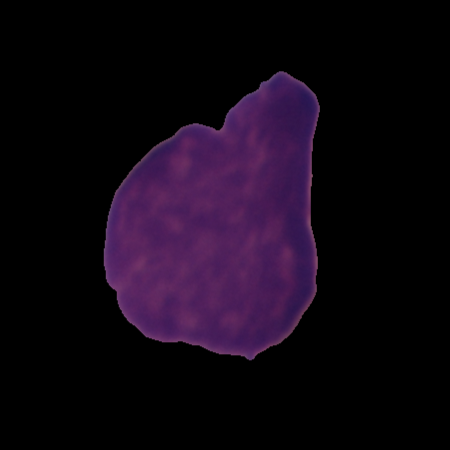
Label: cancer